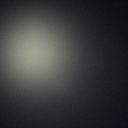
Screen state: off